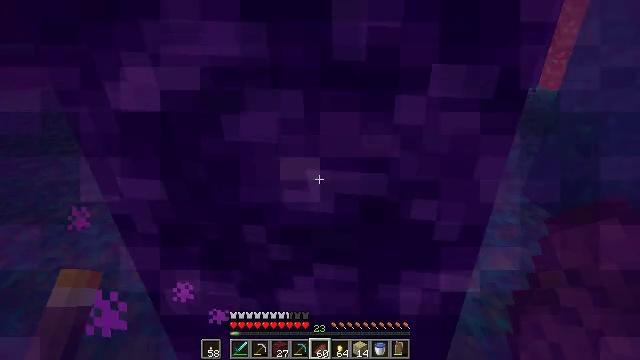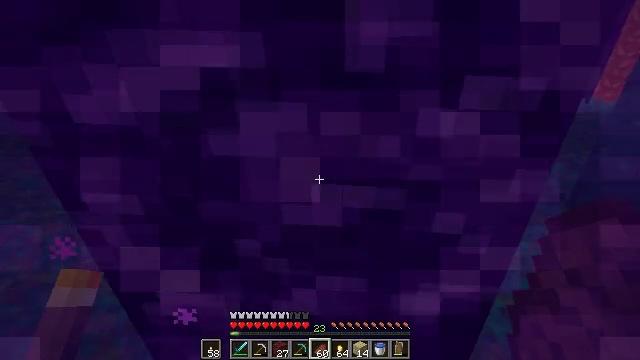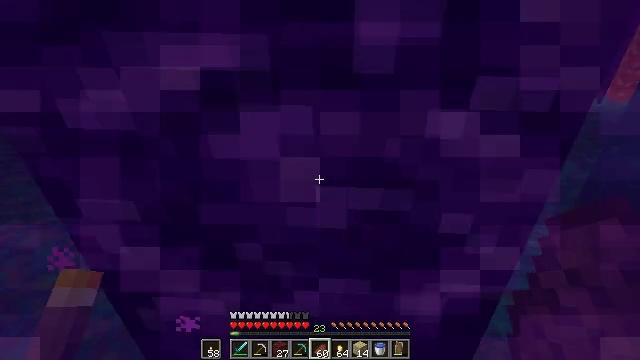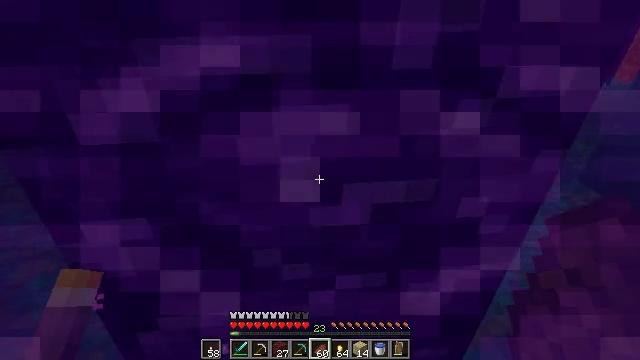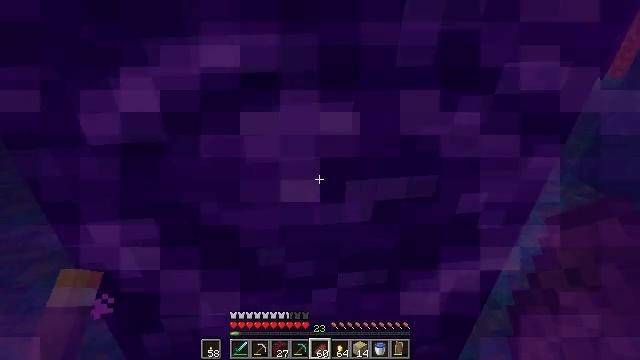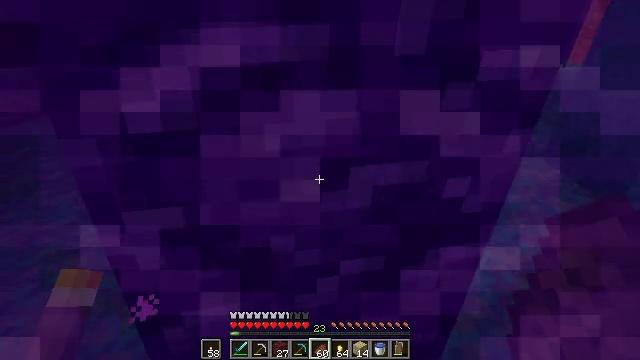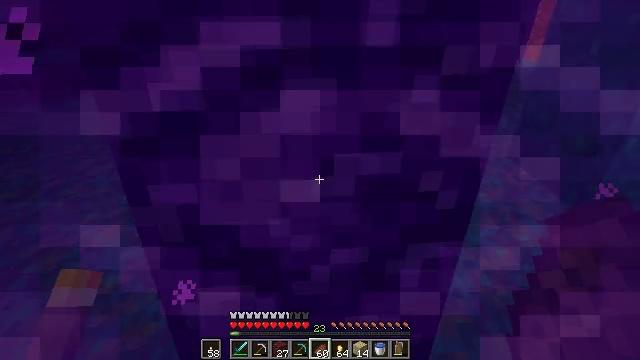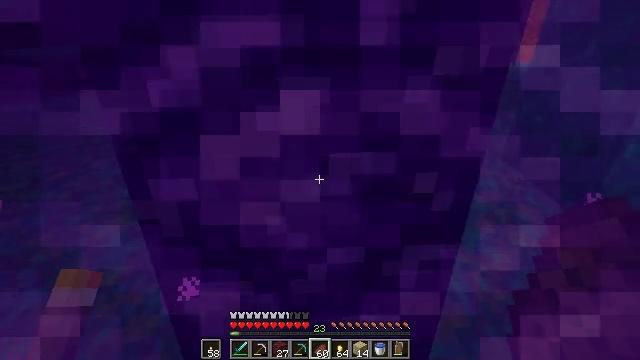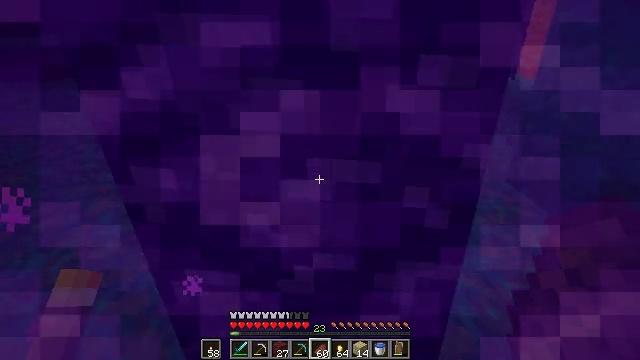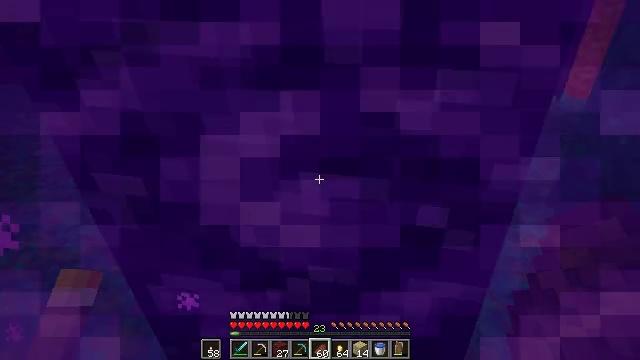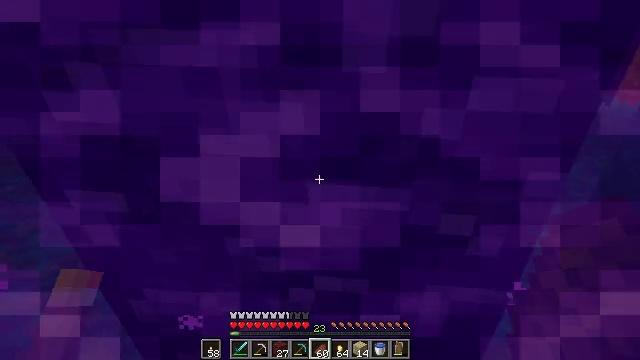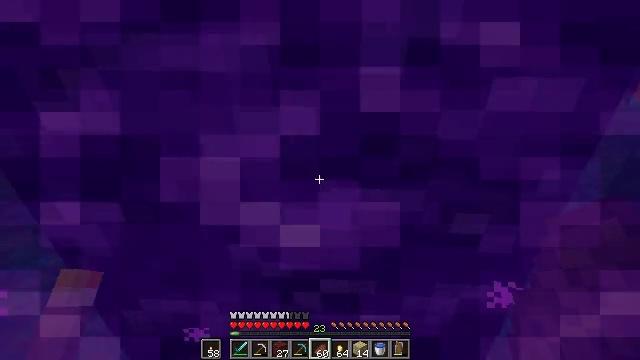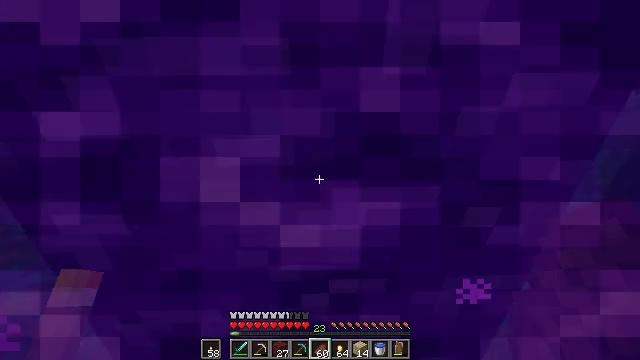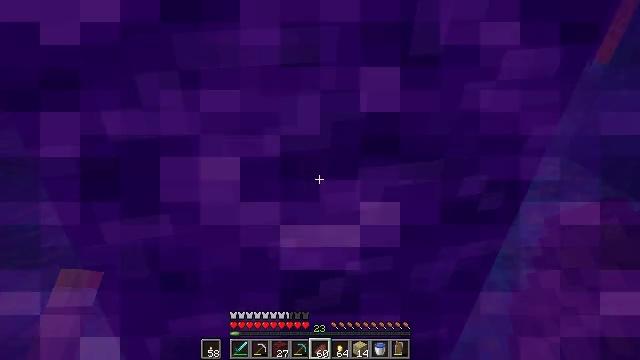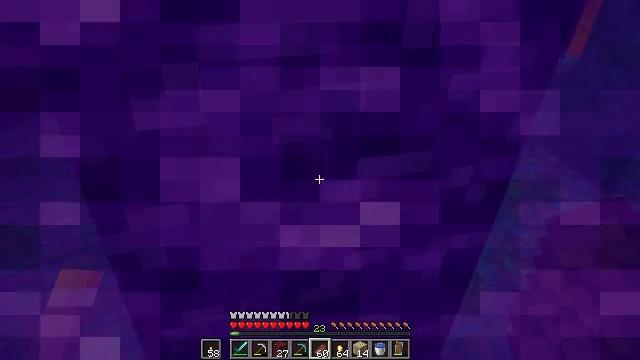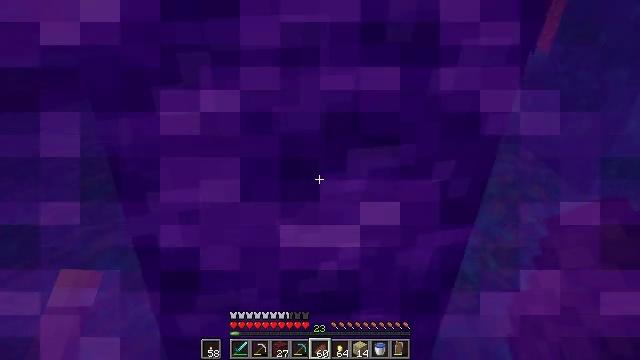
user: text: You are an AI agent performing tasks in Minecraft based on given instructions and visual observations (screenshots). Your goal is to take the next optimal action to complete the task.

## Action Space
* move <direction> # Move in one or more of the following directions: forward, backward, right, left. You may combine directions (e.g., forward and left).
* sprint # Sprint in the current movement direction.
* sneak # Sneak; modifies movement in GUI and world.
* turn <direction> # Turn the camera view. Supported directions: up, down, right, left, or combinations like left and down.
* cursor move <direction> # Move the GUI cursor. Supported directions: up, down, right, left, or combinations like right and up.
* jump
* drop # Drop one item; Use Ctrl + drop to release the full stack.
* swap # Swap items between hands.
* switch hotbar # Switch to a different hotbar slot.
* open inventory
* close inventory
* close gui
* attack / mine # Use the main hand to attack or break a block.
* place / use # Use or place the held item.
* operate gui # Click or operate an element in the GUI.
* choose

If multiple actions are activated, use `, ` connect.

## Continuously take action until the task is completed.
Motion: motion action
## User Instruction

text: Smelt gold ore into a gold ingot.
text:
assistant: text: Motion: no_op
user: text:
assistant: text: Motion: no_op
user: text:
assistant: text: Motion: no_op
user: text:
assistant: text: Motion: no_op
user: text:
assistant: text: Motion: no_op
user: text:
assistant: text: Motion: no_op
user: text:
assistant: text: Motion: no_op
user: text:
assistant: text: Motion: no_op
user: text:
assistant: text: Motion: no_op
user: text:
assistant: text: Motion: no_op
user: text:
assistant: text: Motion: no_op
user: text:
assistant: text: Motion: no_op
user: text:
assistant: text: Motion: no_op
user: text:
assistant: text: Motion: no_op
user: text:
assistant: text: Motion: no_op
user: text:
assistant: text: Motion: no_op
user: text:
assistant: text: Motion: no_op
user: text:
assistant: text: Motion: no_op
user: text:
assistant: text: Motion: no_op
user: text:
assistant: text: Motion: no_op
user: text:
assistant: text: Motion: no_op
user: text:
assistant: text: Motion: no_op
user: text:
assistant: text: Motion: no_op
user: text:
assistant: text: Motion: no_op
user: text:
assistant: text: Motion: no_op
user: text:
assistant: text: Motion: no_op
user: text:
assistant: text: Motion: no_op
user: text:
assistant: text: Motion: no_op
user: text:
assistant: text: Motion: no_op
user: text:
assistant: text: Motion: no_op